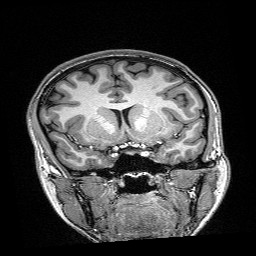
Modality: T1w
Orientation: sagittal